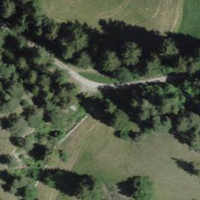
EUNIS habitat code: 43
Species observed at this site:
Petasites albus